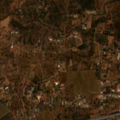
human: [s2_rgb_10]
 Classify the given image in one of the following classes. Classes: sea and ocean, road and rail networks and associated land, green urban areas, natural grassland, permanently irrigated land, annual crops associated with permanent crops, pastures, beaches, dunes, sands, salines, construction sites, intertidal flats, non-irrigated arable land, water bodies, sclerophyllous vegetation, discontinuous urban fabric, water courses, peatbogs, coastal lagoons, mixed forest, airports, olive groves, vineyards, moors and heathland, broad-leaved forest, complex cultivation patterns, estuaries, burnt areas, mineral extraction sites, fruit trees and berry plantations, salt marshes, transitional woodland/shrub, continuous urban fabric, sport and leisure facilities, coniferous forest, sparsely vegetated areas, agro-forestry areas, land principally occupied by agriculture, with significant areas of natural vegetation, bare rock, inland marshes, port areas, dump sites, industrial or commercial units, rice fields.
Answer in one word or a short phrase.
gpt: olive groves, annual crops associated with permanent crops, land principally occupied by agriculture, with significant areas of natural vegetation, sclerophyllous vegetation